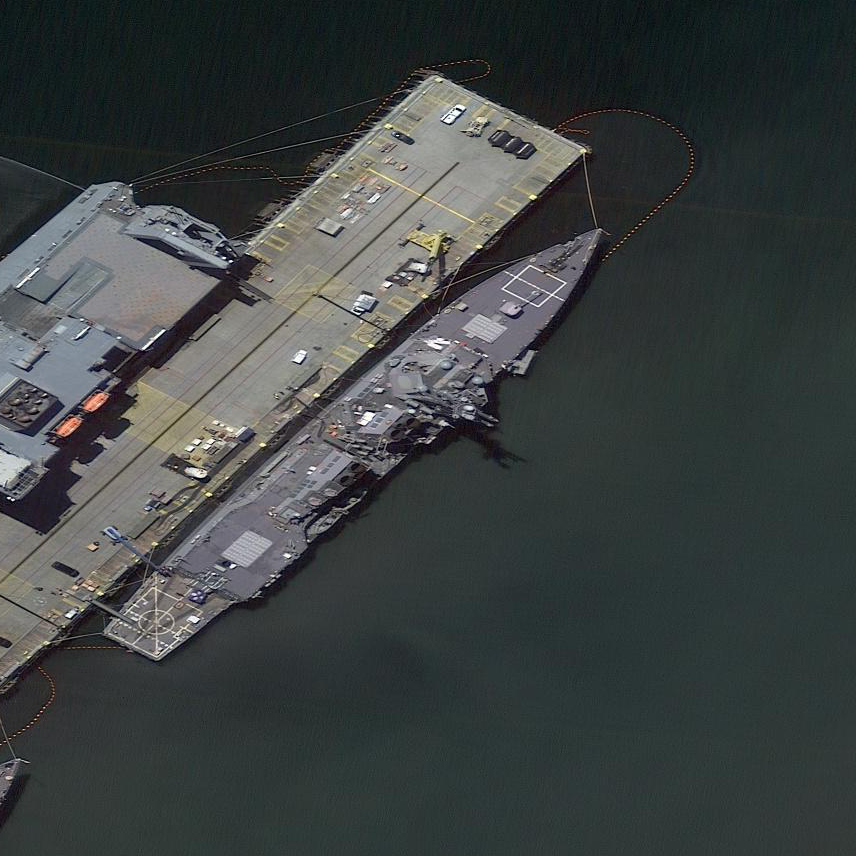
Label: destroyer